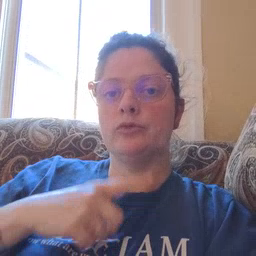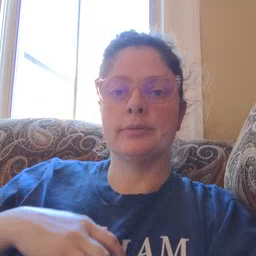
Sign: dry